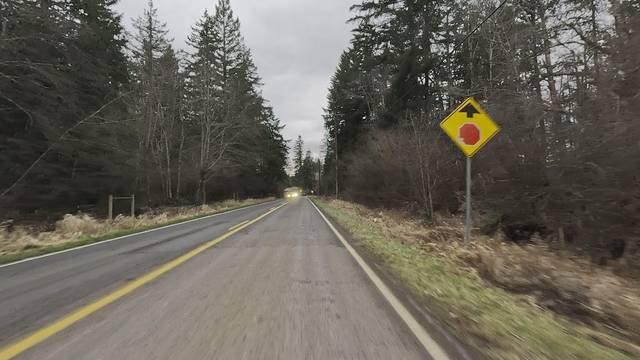
Region: United States
Coordinates: 46.88, -122.912